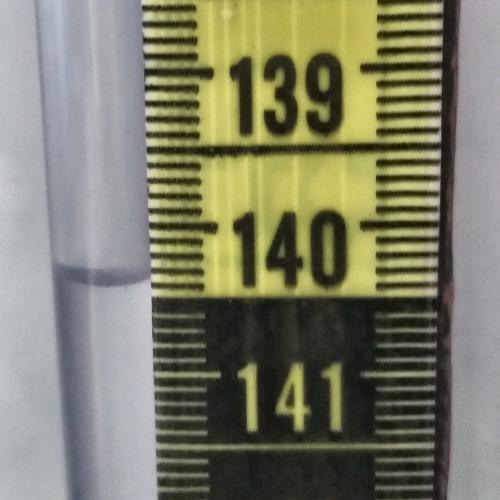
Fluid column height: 140.4 cm